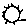
Label: sun